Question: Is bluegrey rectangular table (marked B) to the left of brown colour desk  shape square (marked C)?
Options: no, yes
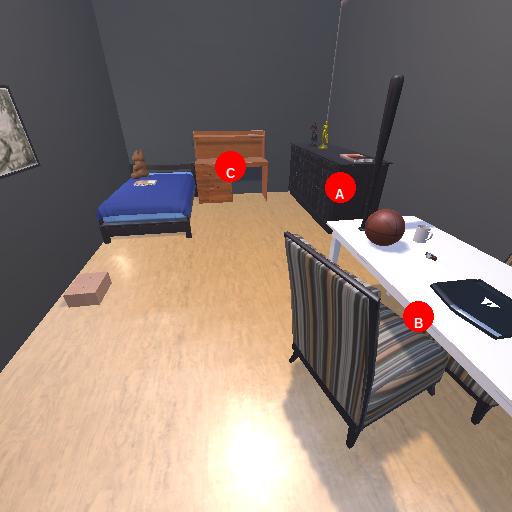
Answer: no